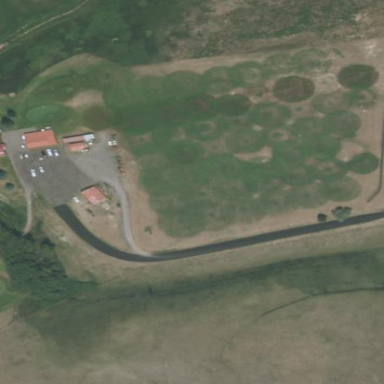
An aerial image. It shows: Grassy area used as driving range for golf.